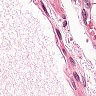
Metastatic tissue present: no